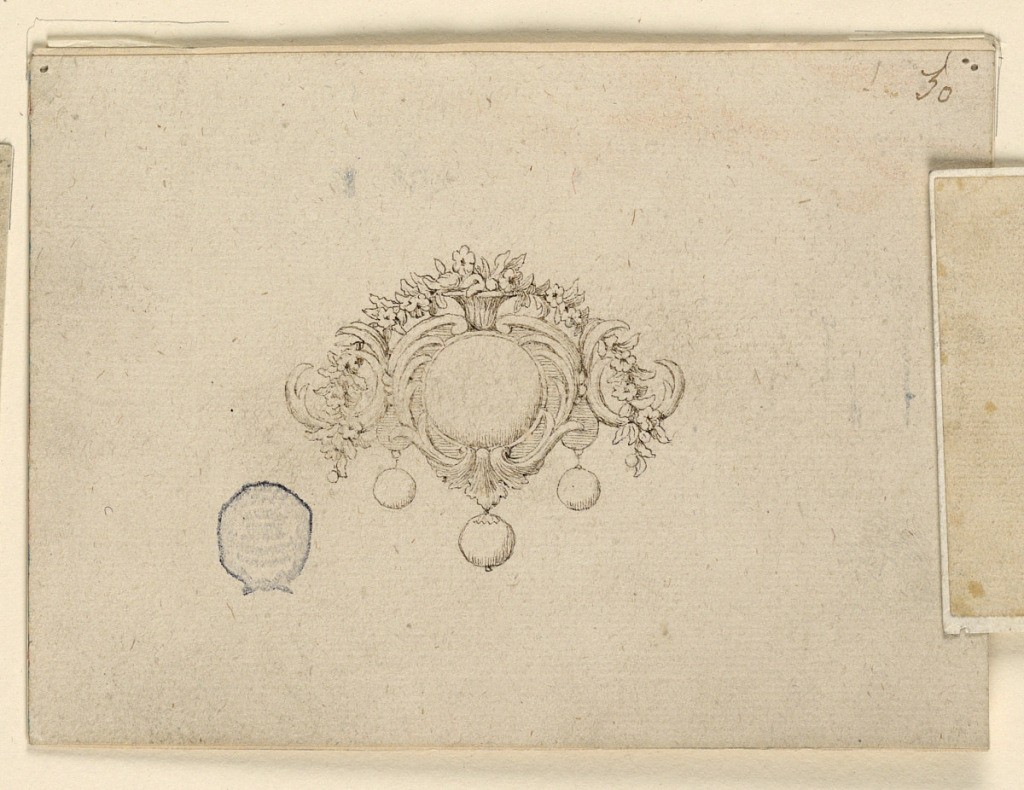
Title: Design for a Brooch
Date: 1850–75
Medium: Pen and ink on paper
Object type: Drawing
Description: An escutcheon formed of floral volutes frames a round diamond. A garland of flowers draped above emerges from a vase form at center.  Three hanging pearls below.